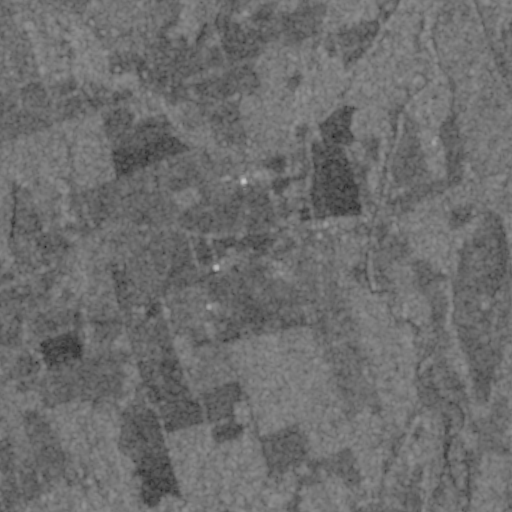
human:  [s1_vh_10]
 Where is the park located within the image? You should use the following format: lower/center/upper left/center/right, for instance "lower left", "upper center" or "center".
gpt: The park is located in the center of the image.
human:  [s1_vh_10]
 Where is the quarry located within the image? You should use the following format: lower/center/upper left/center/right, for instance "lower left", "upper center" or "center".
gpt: There is no quarry in the image.

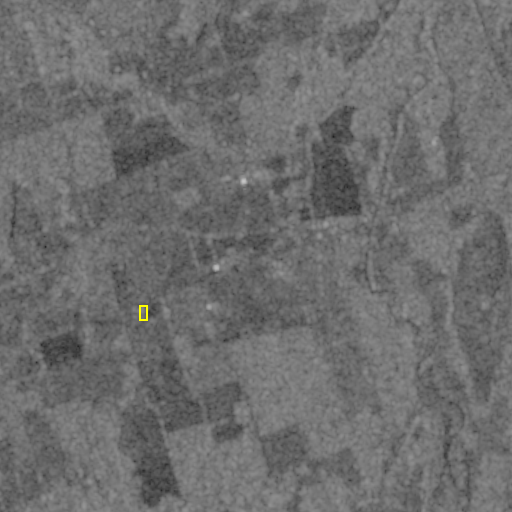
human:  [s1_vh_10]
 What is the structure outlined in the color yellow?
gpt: The structure outlined in yellow is a building.
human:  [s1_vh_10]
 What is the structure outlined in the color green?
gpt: There is no green outline.